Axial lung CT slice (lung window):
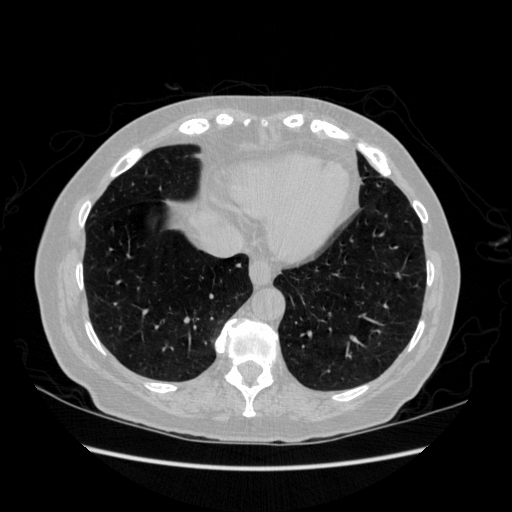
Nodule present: no